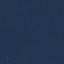
Land use / land cover: SeaLake